Question: I'm getting this weird error in the designer.
Visual Studio 2013 WPF - other views/windows are working fine.
This is happening when I have design time data (if I remove the design time data it works fine).
> System.NullReferenceException Object reference not set to an instance
of an object. at
System.Windows.Controls.GridViewHeaderRowPresenter.OnLayoutUpdated(Object
sender, EventArgs e) at
System.Windows.ContextLayoutManager.fireLayoutUpdateEvent() at
System.Windows.ContextLayoutManager.UpdateLayout() at
System.Windows.UIElement.UpdateLayout() at
System.Windows.Interop.HwndSource.SetLayoutSize() at
System.Windows.Interop.HwndSource.set_RootVisualInternal(Visual value)
at System.Windows.Interop.HwndSource.set_RootVisual(Visual value)
at
Microsoft.Expression.DesignHost.Isolation.Remoting.RemoteUIElement.<>c__DisplayClass10.b__f()
at
Microsoft.Expression.DesignHost.Isolation.Remoting.ThreadMarshaler.<>c__DisplayClass2a'1.b__29()
at
Microsoft.Expression.DesignHost.Isolation.Remoting.STAMarshaler.Call.InvokeWorker()
at
Microsoft.Expression.DesignHost.Isolation.Remoting.STAMarshaler.Call.Invoke(Boolean
waitingInExternalCall) at<
Microsoft.Expression.DesignHost.Isolation.Remoting.STAMarshaler.InvokeCall(Call
call) at
Microsoft.Expression.DesignHost.Isolation.Remoting.STAMarshaler.ProcessQueue(CallQueue
queue) at
Microsoft.Expression.DesignHost.Isolation.Remoting.STAMarshaler.ProcessInboundAsyncQueue(Int32
identity) at
Microsoft.Expression.DesignHost.Isolation.Remoting.STAMarshaler.ProcessMessage(Int32
msg, IntPtr wParam, IntPtr lParam, Boolean elevatedQuery, Boolean&
handled) at
Microsoft.Expression.DesignHost.Isolation.Remoting.STAMarshaler.OnWindowMessage(IntPtr
hwnd, Int32 msg, IntPtr wParam, IntPtr lParam, Boolean& handled) at
Microsoft.Expression.DesignHost.Isolation.Remoting.MessageOnlyHwndWrapper.WndProc(IntPtr
hwnd, Int32 msg, IntPtr wParam, IntPtr lParam) at
MS.Win32.UnsafeNativeMethods.DispatchMessage(MSG& msg) at
System.Windows.Threading.Dispatcher.PushFrameImpl(DispatcherFrame
frame) at
System.Windows.Threading.Dispatcher.PushFrame(DispatcherFrame frame)
at System.Windows.Threading.Dispatcher.Run() at
System.Windows.Application.RunDispatcher(Object ignore) at
System.Windows.Application.RunInternal(Window window) at
System.Windows.Application.Run(Window window) at
Microsoft.Expression.DesignHost.Isolation.DesignerProcess.RunApplication()
at
Microsoft.Expression.DesignHost.Isolation.DesignerProcess.<>c__DisplayClass2.b__0()
at System.Threading.ThreadHelper.ThreadStart_Context(Object state)
at System.Threading.ExecutionContext.RunInternal(ExecutionContext
executionContext, ContextCallback callback, Object state, Boolean
preserveSyncCtx) at
System.Threading.ExecutionContext.Run(ExecutionContext
executionContext, ContextCallback callback, Object state, Boolean
preserveSyncCtx) at
System.Threading.ExecutionContext.Run(ExecutionContext
executionContext, ContextCallback callback, Object state) at
System.Threading.ThreadHelper.ThreadStart()
Image of error

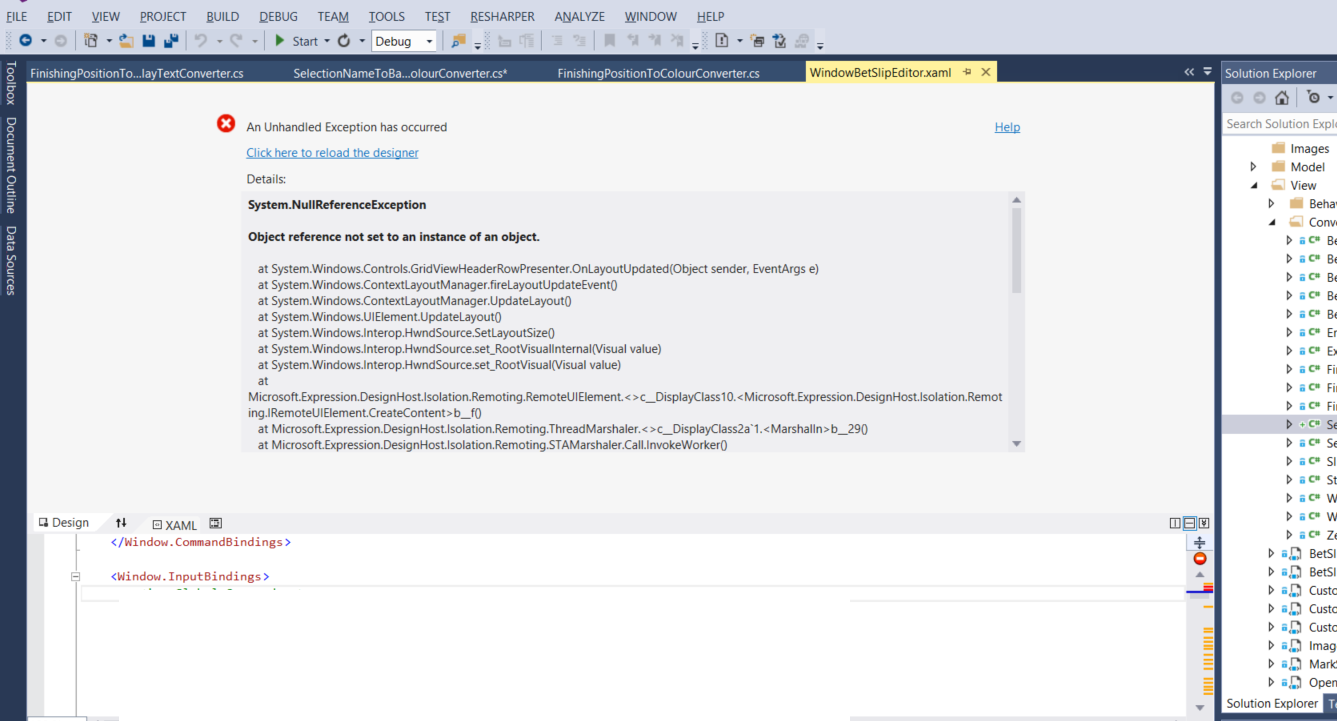
Answer: This was caused by some converters not checking for null:
I added in the check for value == null and all is fine again.
'''
public object Convert(object value, Type targetType, object parameter, CultureInfo culture)
{
if (value == null) { return "White"; }
var valueAsString = (string)value;
if ( String.IsNullOrWhiteSpace(valueAsString) )
{
return "White";
}
if (valueAsString.ToLower().Contains("Late".ToLower()))
{
return "Yellow";
}
return "White";
}
'''
MSDN also has some pointers on design time errors here:
<URL>
Value Converters
Your custom IValueConverter implementations should check for null and for the expected type in the first parameter of the Convert method. The following XAML shows a binding to Application.Current that fails at design time if the value converter is not implemented correctly.